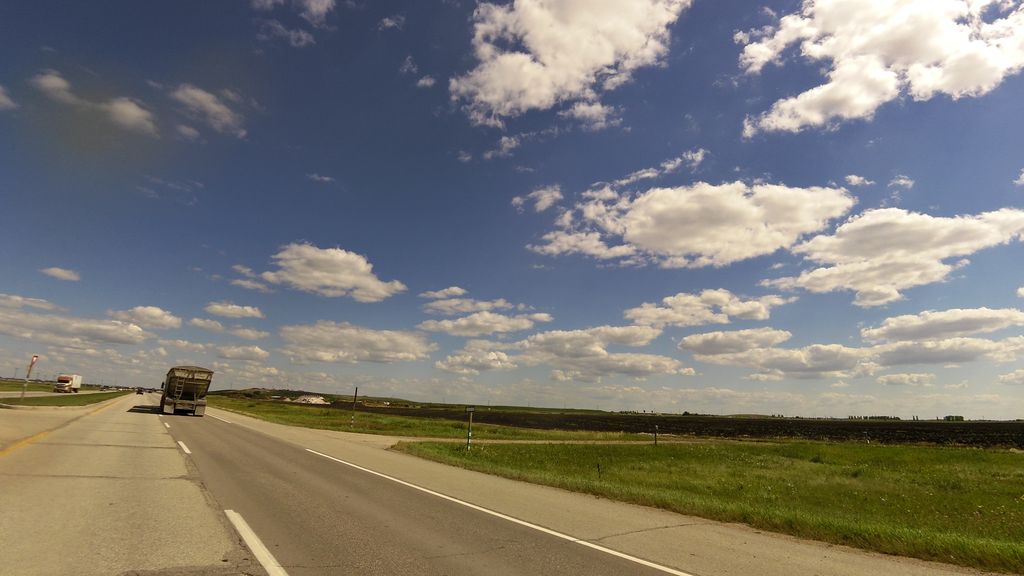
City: winnipeg